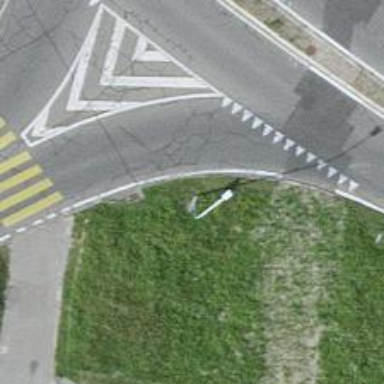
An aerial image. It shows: Support pole.